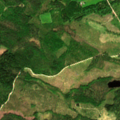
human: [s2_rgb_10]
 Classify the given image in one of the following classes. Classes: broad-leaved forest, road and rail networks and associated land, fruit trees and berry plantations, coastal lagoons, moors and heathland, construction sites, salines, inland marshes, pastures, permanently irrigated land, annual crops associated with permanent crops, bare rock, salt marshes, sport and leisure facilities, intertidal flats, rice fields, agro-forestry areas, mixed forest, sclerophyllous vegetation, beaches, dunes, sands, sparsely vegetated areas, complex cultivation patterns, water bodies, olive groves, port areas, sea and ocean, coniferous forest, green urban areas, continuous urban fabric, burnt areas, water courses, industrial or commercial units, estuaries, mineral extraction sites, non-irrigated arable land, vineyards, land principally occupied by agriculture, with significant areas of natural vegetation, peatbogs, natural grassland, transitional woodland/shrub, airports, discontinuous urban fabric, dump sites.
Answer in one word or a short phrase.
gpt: coniferous forest, mixed forest, transitional woodland/shrub